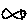
Label: fish